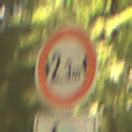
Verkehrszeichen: TatsaechlicheBreite2Komma3
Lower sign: RichtungsangabeDurchPfeile2
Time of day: Midday
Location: Outdoor (Nature)
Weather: PartlyCloudy
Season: NotSpecified
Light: Natural